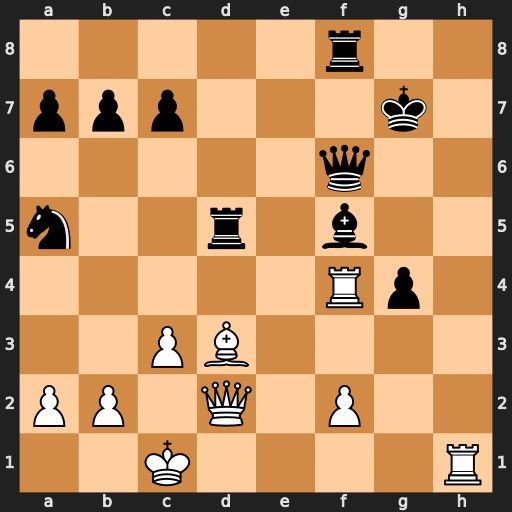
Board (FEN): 5r2/ppp3k1/5q2/n2r1b2/5Rp1/2PB4/PP1Q1P2/2K4R
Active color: w
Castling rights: -
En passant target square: -
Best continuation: Bxf5 Rxd2 Rh7+ Kg8 Rxg4+ Qg6 Bxg6